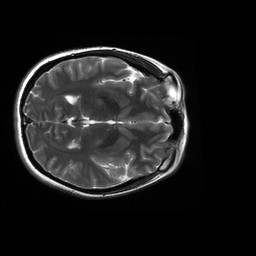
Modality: T2w
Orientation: axial
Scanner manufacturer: ge
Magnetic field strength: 3 T
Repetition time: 6.255 s
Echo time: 0.1014 s